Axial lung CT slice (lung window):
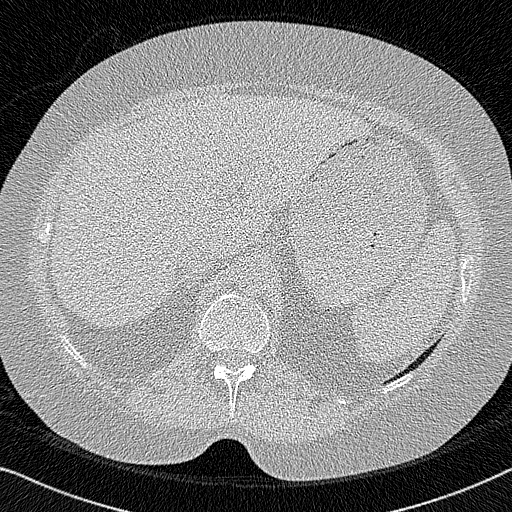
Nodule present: no